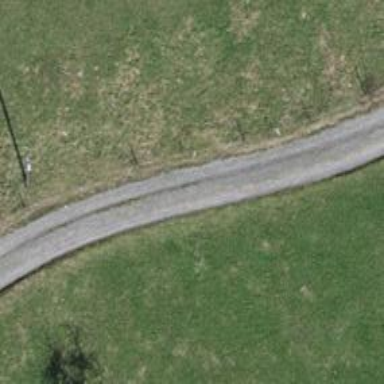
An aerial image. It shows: Track with grade 3 tracktype.